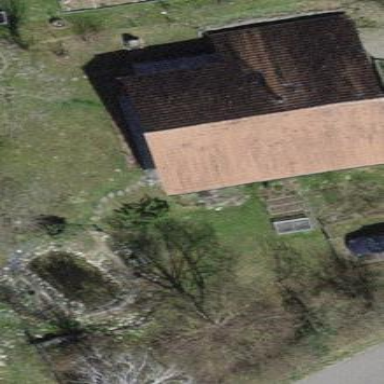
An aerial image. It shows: Detached building.